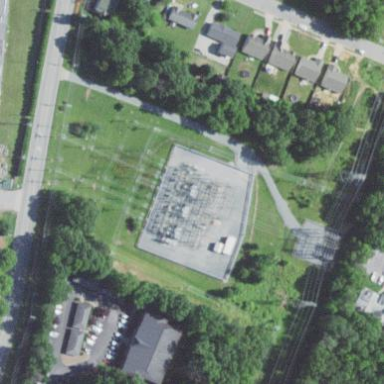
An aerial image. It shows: Distribution level power substation enclosed by fence.